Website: bh-photo
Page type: receipt
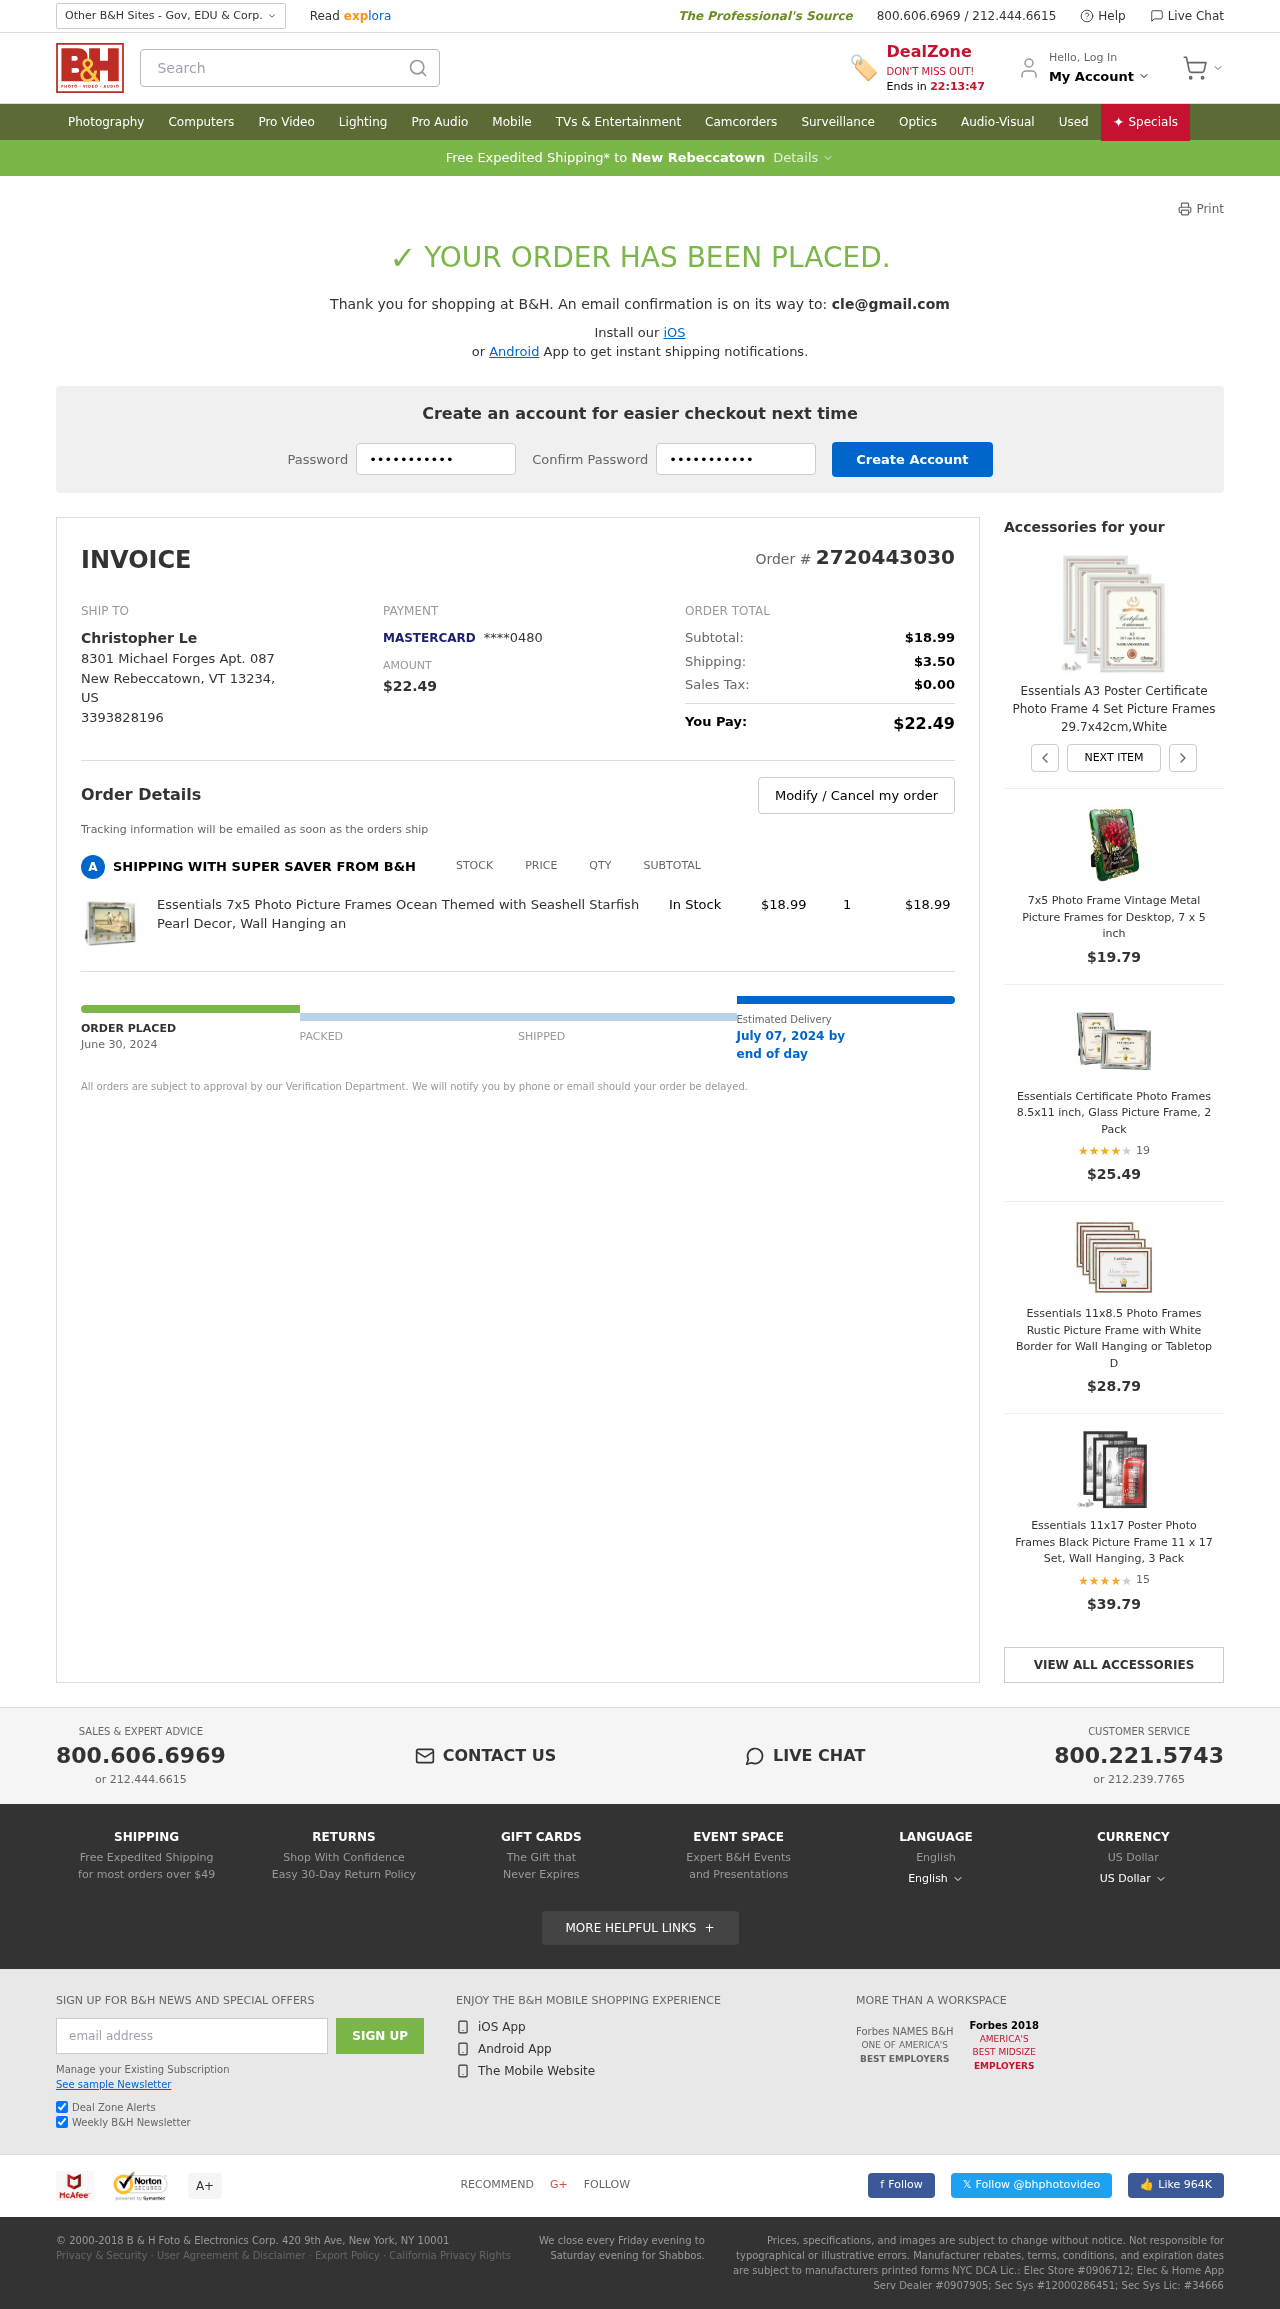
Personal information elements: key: PII_CARD_LAST4
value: ****0480
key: PII_CARD_TYPE
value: MASTERCARD
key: PII_CITY
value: New Rebeccatown
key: PII_COUNTRY_CODE
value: US
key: PII_EMAIL
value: cle@gmail.com
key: PII_FULLNAME
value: Christopher Le
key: PII_PHONE
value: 3393828196
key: PII_POSTCODE
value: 13234
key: PII_STATE_ABBR
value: VT
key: PII_STREET
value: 8301 Michael Forges Apt. 087
Product elements: key: PRODUCT1_NAME
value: Essentials 7x5 Photo Picture Frames Ocean Themed with Seashell Starfish Pearl Decor, Wall Hanging an
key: PRODUCT1_PRICE
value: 18.99
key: PRODUCT1_QUANTITY
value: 1
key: PRODUCT2_NAME
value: Essentials A3 Poster Certificate Photo Frame 4 Set Picture Frames 29.7x42cm,White
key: PRODUCT3_NAME
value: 7x5 Photo Frame Vintage Metal Picture Frames for Desktop, 7 x 5 inch
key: PRODUCT3_PRICE
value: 19.79
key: PRODUCT4_NAME
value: Essentials Certificate Photo Frames 8.5x11 inch, Glass Picture Frame, 2 Pack
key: PRODUCT4_NUM_RATINGS
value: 19
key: PRODUCT4_PRICE
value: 25.49
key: PRODUCT4_RATING
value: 4.1
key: PRODUCT5_NAME
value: Essentials 11x8.5 Photo Frames Rustic Picture Frame with White Border for Wall Hanging or Tabletop D
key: PRODUCT5_PRICE
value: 28.79
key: PRODUCT6_NAME
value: Essentials 11x17 Poster Photo Frames Black Picture Frame 11 x 17 Set, Wall Hanging, 3 Pack
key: PRODUCT6_NUM_RATINGS
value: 15
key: PRODUCT6_PRICE
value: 39.79
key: PRODUCT6_RATING
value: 4
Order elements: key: ORDER_ID
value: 2720443030
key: ORDER_TOTAL
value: $22.49
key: ORDER_SUBTOTAL
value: $18.99
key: ORDER_SHIPPING_COST
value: $3.50
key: ORDER_TAX
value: $0.00
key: ORDER_DATE
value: June 30, 2024
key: ORDER_DELIVERY_DATE
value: July 07, 2024 by
Search elements: key: HEADER_SEARCH
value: Search